Field crop: tomato
Growth stage: 2
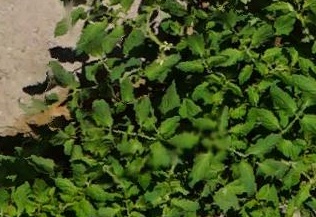
Species: tomato